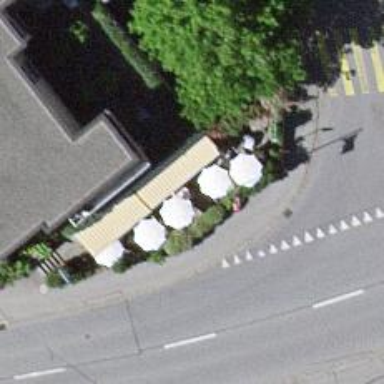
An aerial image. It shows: Outdoor seating area for leisure.